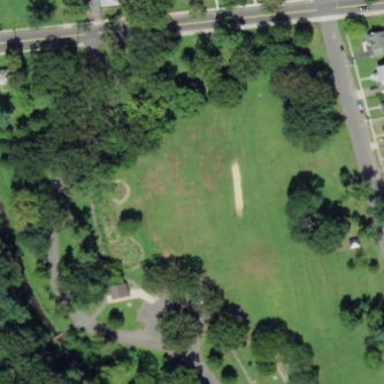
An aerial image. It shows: Cricket pitch in leisure land area.